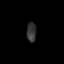
Tissue: skin
Cell type: Epithelial cells
Senescence score: 0.2856
Nuclear area (px): 184
Mean DAPI intensity: 53.098